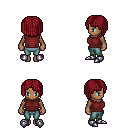
a pixel art fantasy rpg character, female body template, human, dark skin, maroon sleeveless shirt, teal pants, brunette pageboy hairstyle, metal boots, four views (front, back, left, right), 2x2 character sprite sheet, small pixel art, hard edges, no anti-aliasing